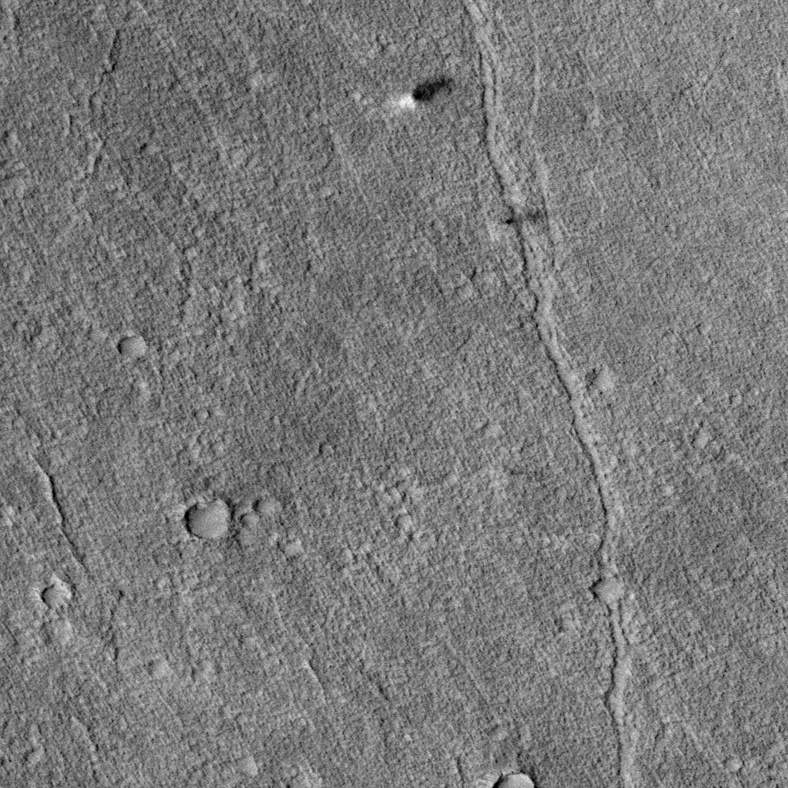
Label: dustdevil, dustdevil